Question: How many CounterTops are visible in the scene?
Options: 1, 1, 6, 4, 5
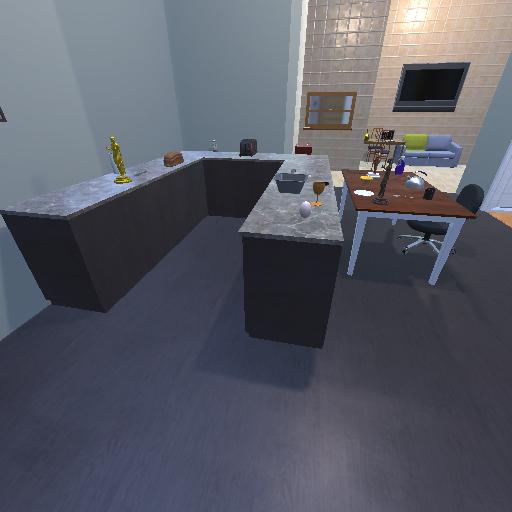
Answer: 1